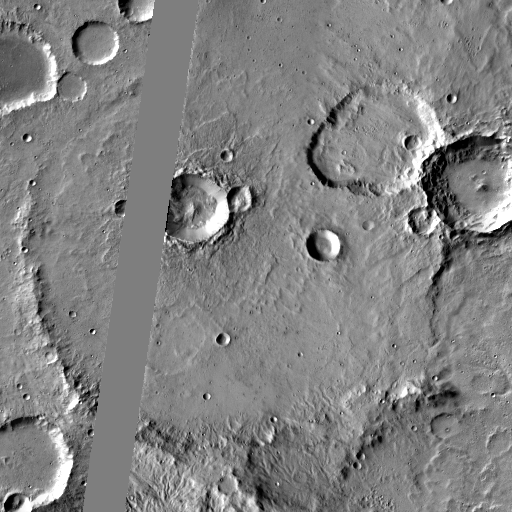
Crater classes present: Background, Other, Layered, Buried, Secondary